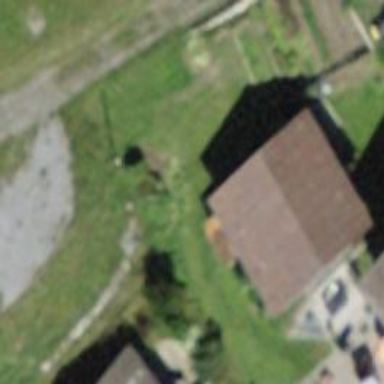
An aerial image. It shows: Shed building.